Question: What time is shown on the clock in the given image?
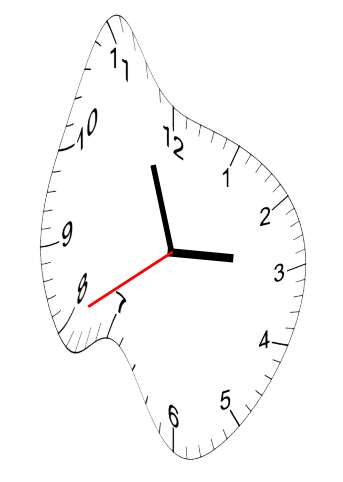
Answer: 02:56:40